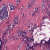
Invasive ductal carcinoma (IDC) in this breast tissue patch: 1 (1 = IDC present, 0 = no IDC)